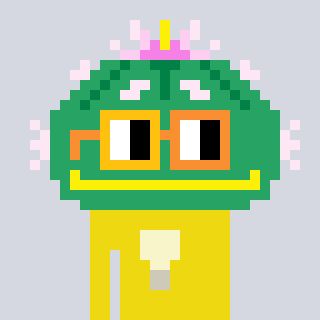
a pixel art character with square yellow and orange glasses, a peyote-shaped head and a yellow-colored body on a cool background